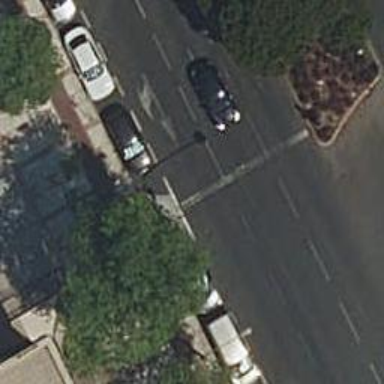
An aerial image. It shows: Road with traffic signals.